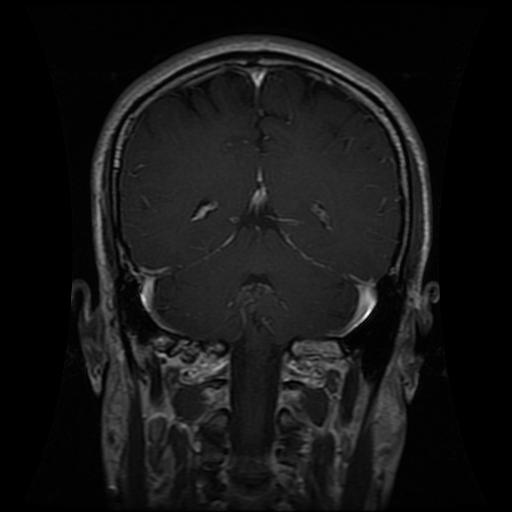
Label: glioma